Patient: sex M, age 47
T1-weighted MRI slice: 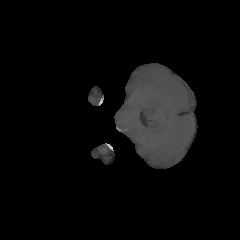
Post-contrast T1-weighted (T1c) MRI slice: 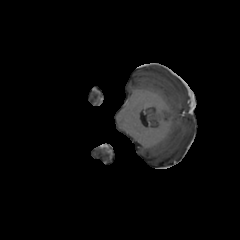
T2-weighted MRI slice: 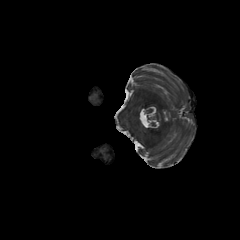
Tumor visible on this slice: no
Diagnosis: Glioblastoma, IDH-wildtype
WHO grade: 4